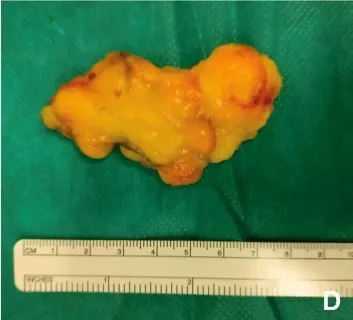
Surgical procedure and aspect of the tumor mass. (D) Lobular fatty mass after removal.
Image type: medical_photograph (other_medical_photograph)